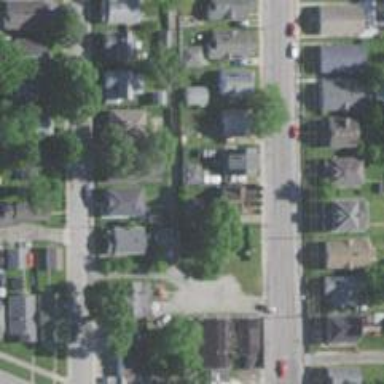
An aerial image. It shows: Alley classified as service road.